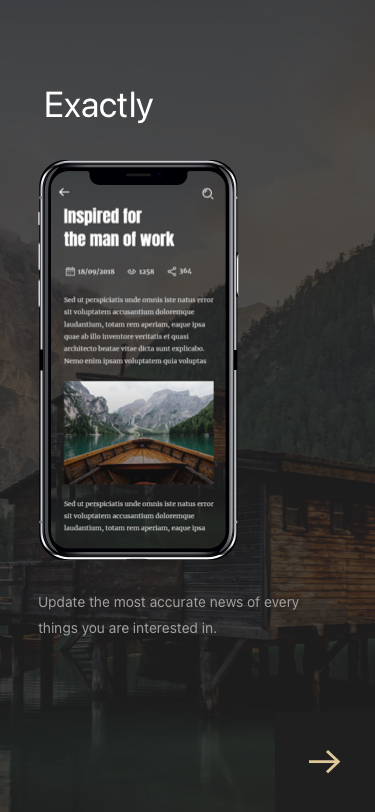
Text in this UI design:
Exactly
Update the most accurate news of every
things you are interested in.